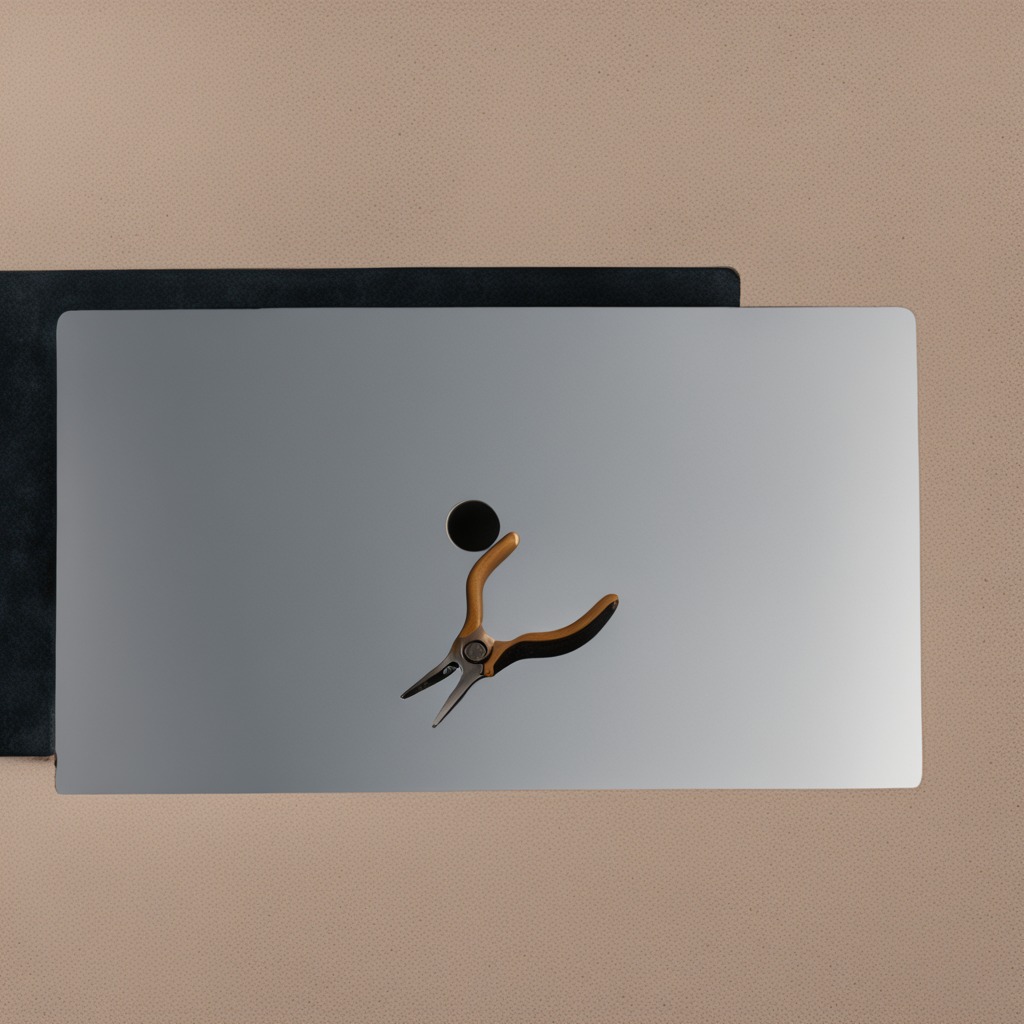
A plier is lying on a clean utility table in a temporary outdoor tool station.